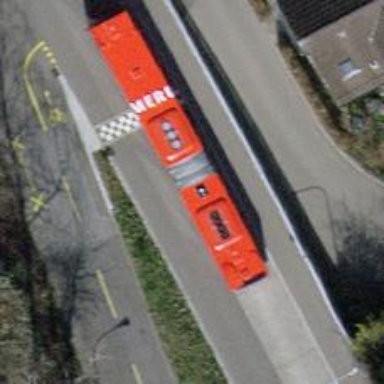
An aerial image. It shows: Bus stop with designated stop position for public transport.